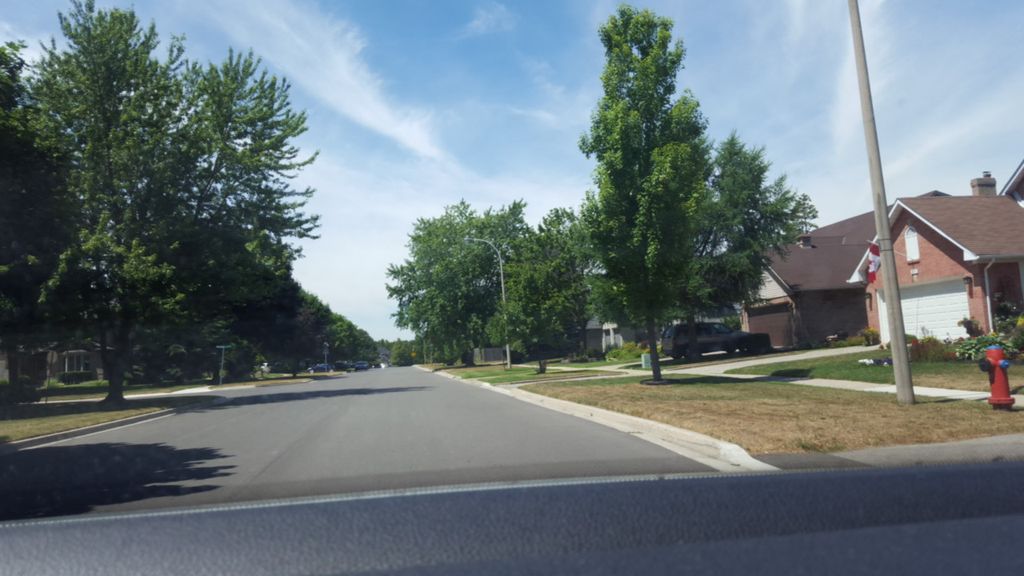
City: hamilton